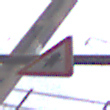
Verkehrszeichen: Vorfahrt
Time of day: MorningAfternoon
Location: Outdoor (Urban)
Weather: Overcast
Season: NotSpecified
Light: Natural